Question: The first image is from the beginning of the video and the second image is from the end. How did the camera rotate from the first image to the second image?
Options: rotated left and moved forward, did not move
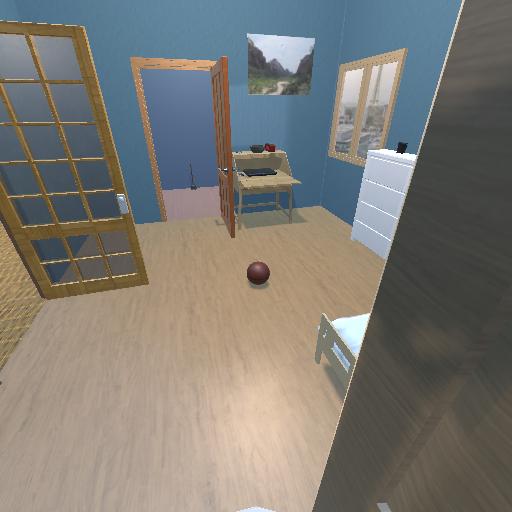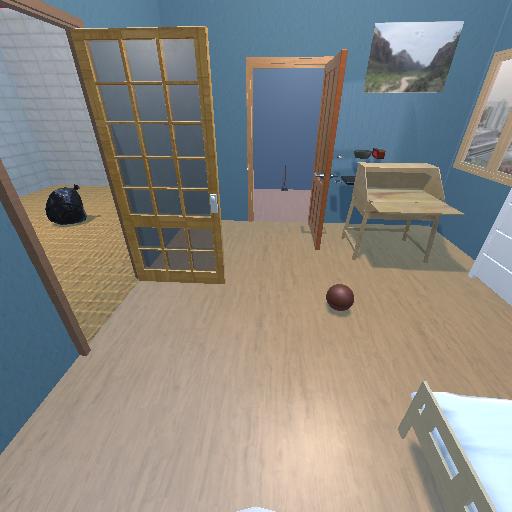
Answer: rotated left and moved forward